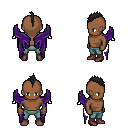
a pixel art fantasy rpg character, male body template, human, dark skin, purple wings, teal pants, raven mohawk hairstyle, maroon shoes, four views (front, back, left, right), 2x2 character sprite sheet, small pixel art, hard edges, no anti-aliasing